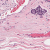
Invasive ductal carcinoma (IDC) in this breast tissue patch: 0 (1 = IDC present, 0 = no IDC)